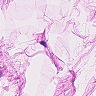
Metastatic tissue present: no